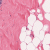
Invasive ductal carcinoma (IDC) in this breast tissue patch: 0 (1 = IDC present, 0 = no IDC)